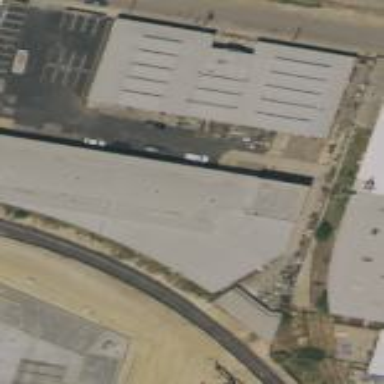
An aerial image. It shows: Warehouse.